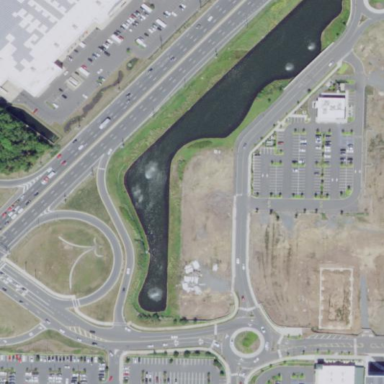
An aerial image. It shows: Retention basin used for land drainage.